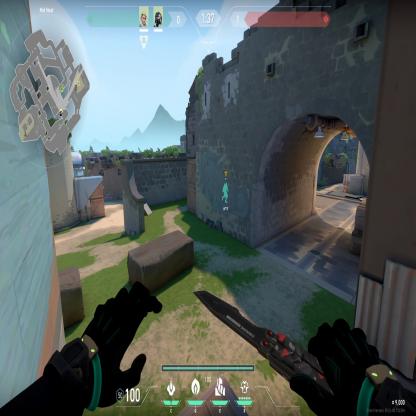
Label: teammate